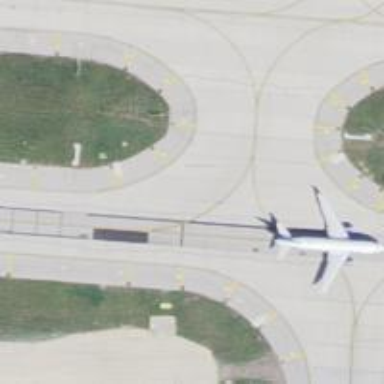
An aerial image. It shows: Image of taxiway at airport.